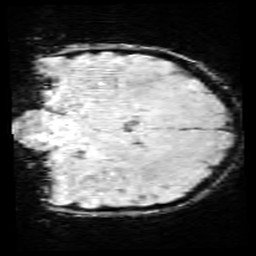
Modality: SWI
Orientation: coronal
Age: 10
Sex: female
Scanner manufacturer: siemens
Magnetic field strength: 3 T
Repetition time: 0.027 s
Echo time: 0.02 s